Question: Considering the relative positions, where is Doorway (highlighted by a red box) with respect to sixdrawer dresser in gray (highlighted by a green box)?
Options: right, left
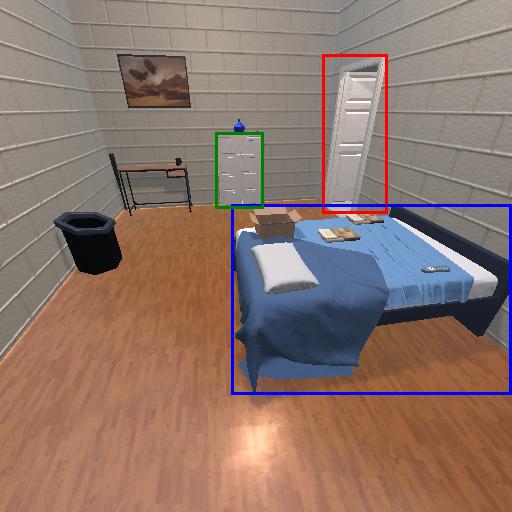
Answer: right